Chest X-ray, PA view. Patient: 59 years old, sex F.
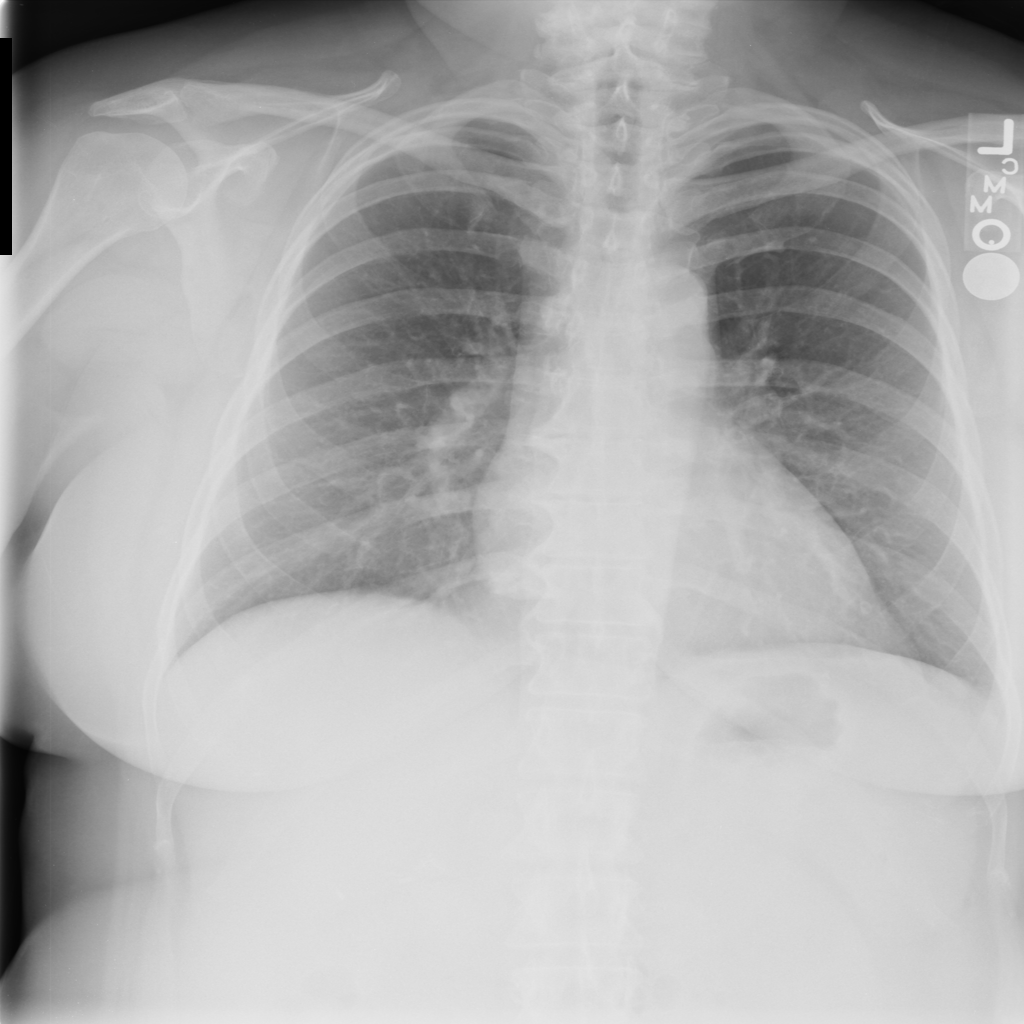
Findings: No Finding